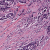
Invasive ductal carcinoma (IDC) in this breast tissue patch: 1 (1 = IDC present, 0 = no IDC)